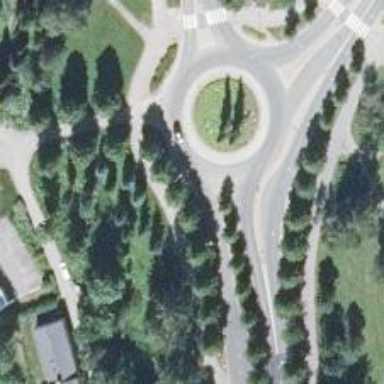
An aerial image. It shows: Roundabout at primary highway junction.